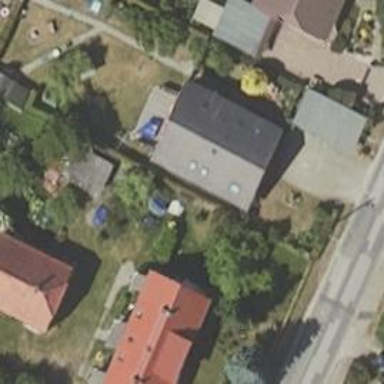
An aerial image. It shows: Simple house.